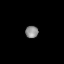
Tissue: lung
Cell type: Endothelial cells
Senescence score: 0.5741
Nuclear area (px): 155
Mean DAPI intensity: 138.219